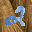
Label: 2